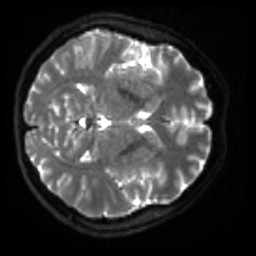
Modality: sbref
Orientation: axial
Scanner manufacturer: siemens
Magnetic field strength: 3 T
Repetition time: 4 s
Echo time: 0.0594 s